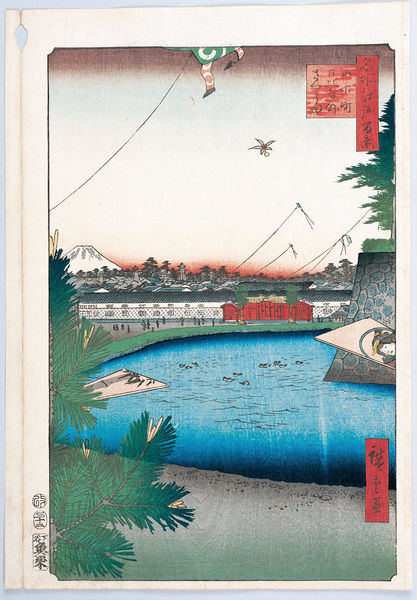
Titel: 100 berühmte Ansichten von Edo
Künstler: Utagawa Hiroshige
Schlagwörter: baum, berg, blau, gemälde, himmel, vogel, wasser, weiß, bäume, fluss, grün, see, stadt, teich, ufer, frau, grau, schwarz, zeichnung, haus, rot, schnee, fest, meschen, wind, busch, beine, farbig, holzschnitt, japan, schrift, wellen, fels, mauer, steinmauer, enten, steg, palme, japanisch, schriftzeichen, vulkan, linie, zweig, asien, tanne, drachen, drache, edo, fuji, fujijama, fujiyama, 1880, fujiama, hokusai, hiroshige, chna, mount fuji, fuiyama, befestigungsgraben, papierdrache, papierdrachen